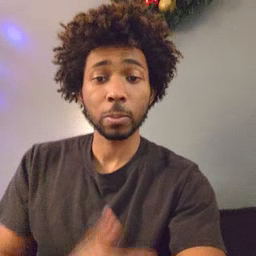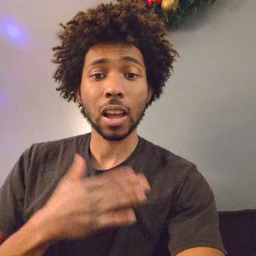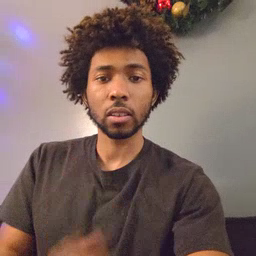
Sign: happy